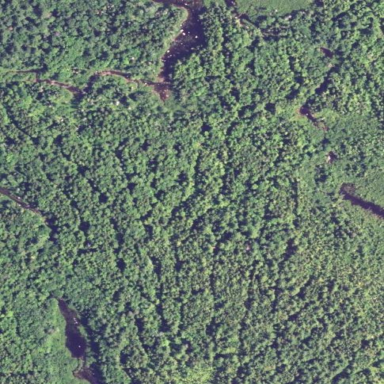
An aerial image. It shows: Mixed forest with variety of leaf types and cycles.